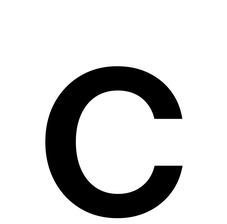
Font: InstrumentSans_Medium